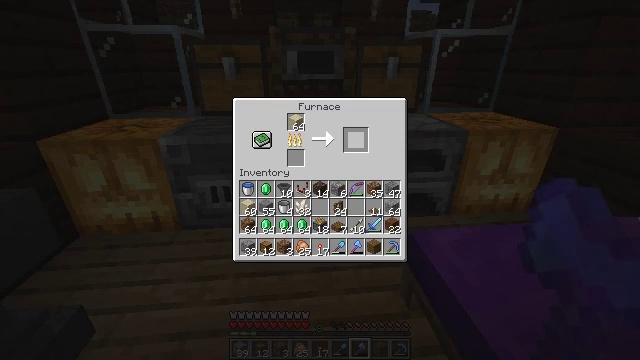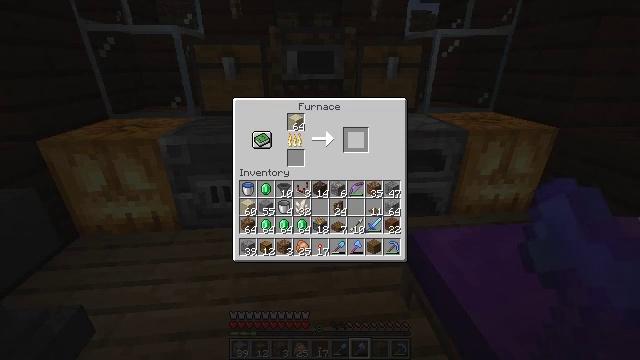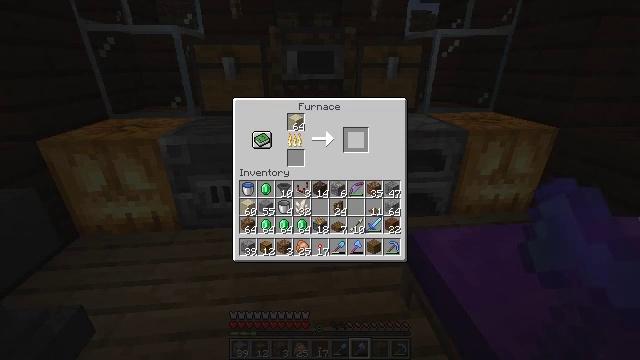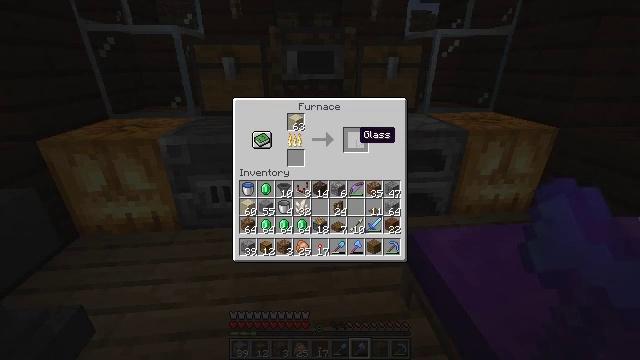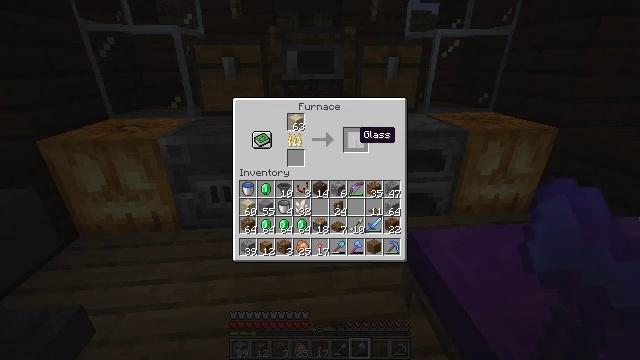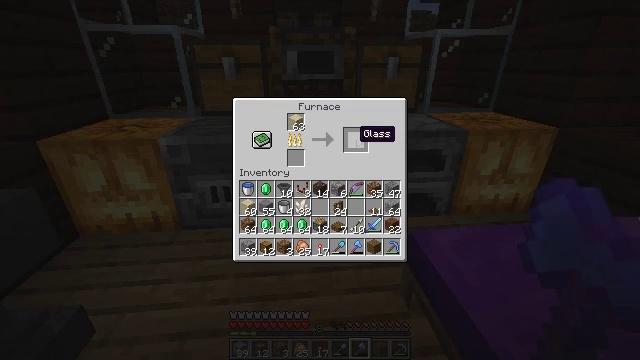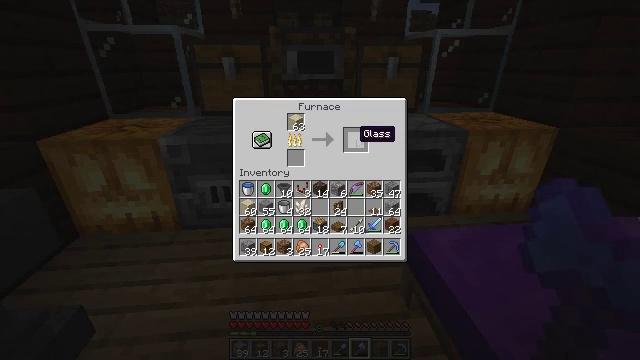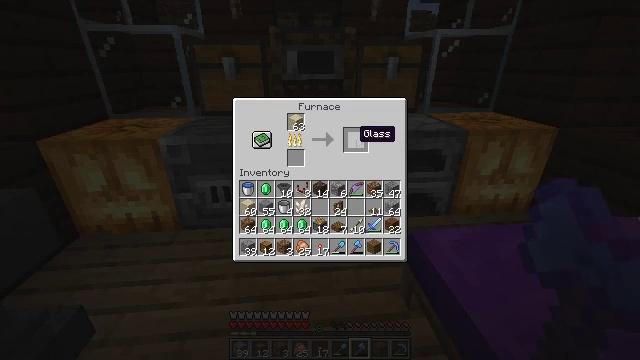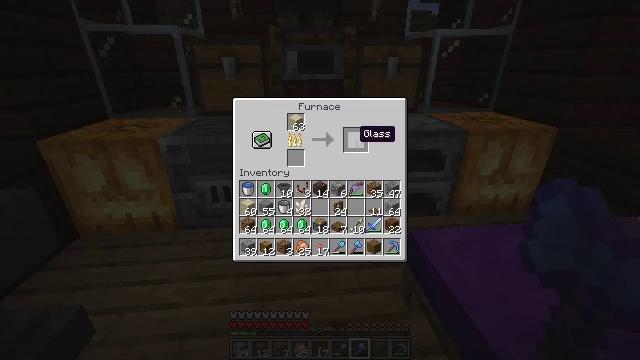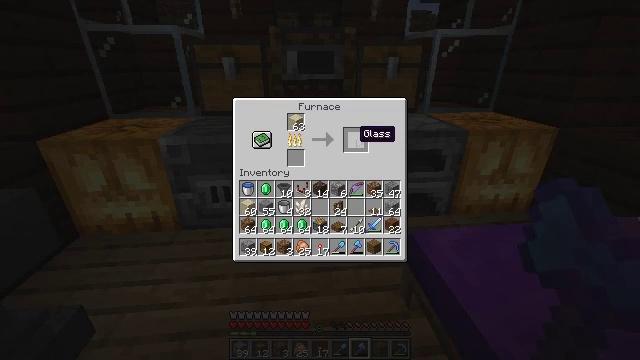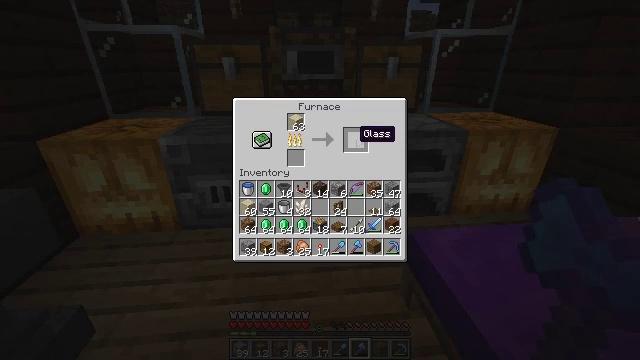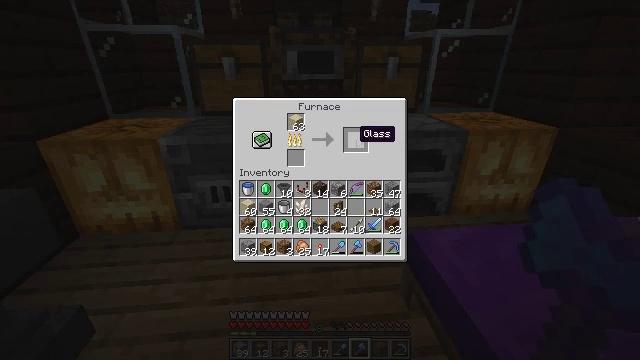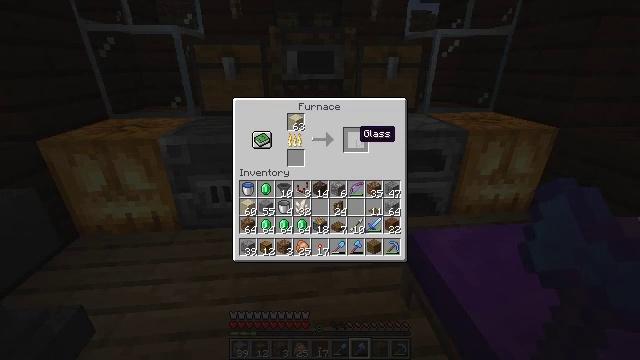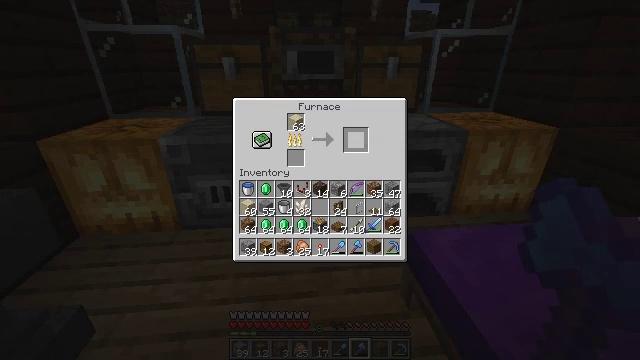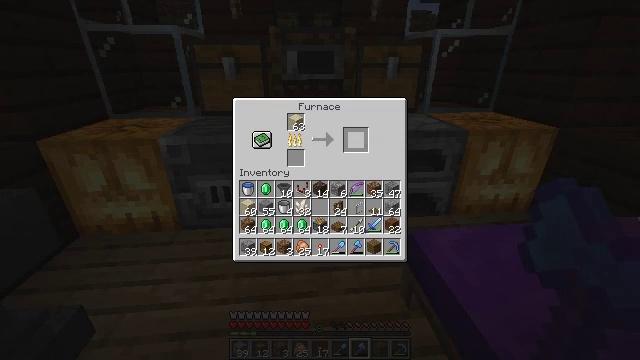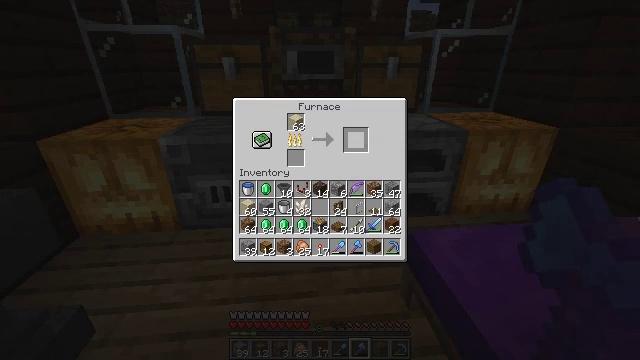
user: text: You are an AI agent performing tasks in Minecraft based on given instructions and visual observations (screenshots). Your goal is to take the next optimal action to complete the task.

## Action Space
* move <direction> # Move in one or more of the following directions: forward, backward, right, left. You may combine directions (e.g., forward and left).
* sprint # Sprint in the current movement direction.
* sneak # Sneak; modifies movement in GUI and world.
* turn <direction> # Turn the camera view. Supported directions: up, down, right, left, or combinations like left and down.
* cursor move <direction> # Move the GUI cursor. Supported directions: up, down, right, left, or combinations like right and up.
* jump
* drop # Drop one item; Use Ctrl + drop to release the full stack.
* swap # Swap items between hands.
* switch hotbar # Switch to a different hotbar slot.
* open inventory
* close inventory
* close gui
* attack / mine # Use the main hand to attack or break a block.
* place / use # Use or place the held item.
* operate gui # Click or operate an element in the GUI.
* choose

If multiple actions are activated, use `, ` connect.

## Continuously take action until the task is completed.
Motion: motion action
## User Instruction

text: Open a furnace to smelt glass.
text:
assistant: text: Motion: sneak
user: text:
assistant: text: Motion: sneak
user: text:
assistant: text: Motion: sneak
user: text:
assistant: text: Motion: sneak
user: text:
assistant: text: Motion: sneak
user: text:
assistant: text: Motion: sneak
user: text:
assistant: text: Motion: sneak
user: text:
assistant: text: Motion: sneak
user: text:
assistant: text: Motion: sneak
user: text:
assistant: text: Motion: sneak
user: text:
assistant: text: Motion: sneak
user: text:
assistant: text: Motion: sneak
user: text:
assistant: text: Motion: sneak, operate gui
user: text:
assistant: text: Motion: sneak, operate gui
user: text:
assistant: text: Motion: sneak, operate gui
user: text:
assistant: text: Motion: sneak
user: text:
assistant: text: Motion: sneak
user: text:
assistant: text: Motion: sneak